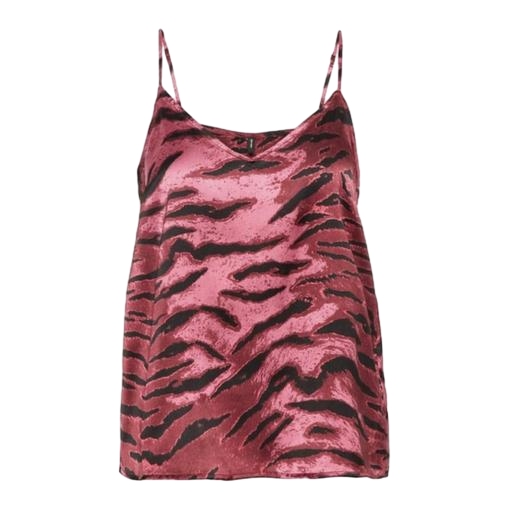
sleeveless tiger print, tight pink and black tank, red printed tank, white background